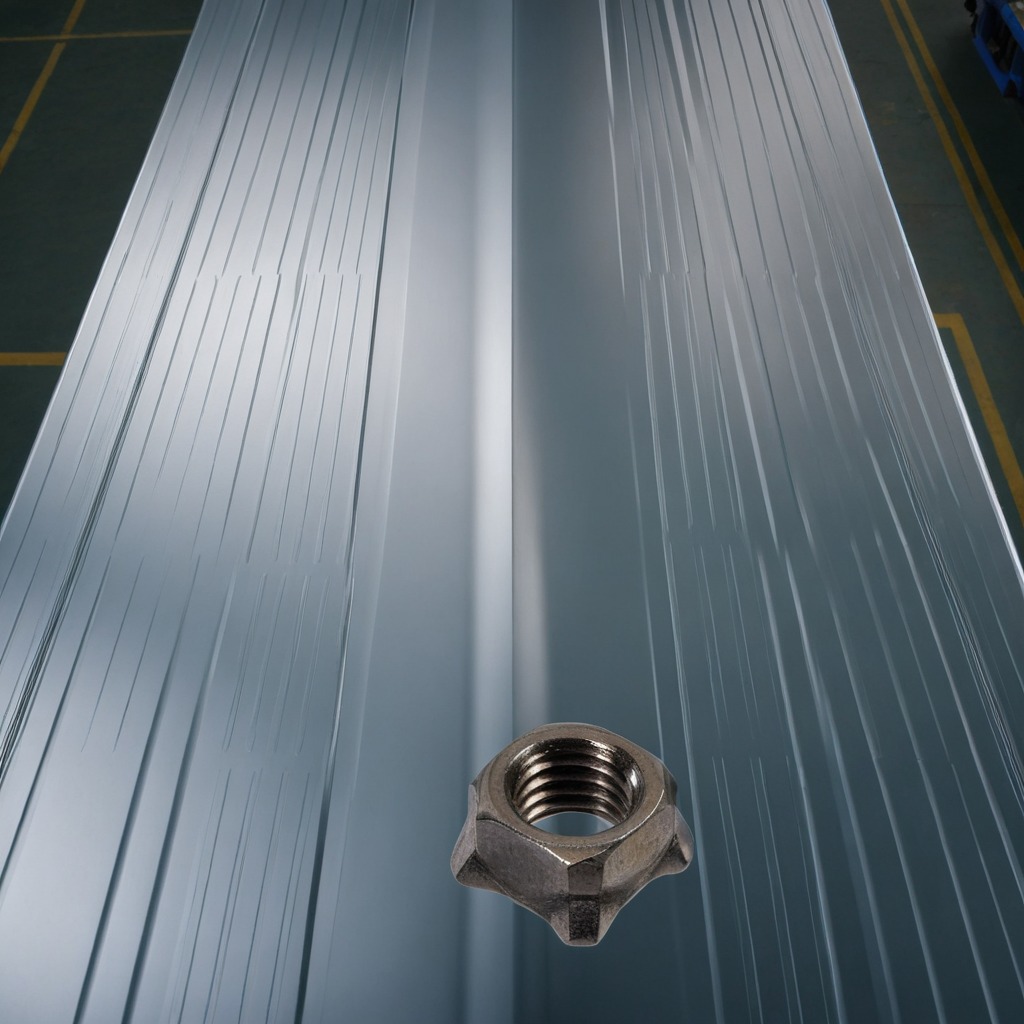
A metal nut is lying on the toolbox surface in the airplane hangar workshop.